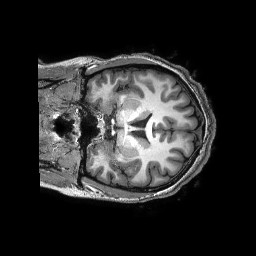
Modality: T1w
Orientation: coronal
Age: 18
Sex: female